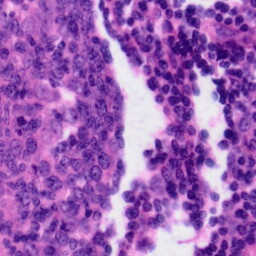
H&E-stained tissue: Tonsil